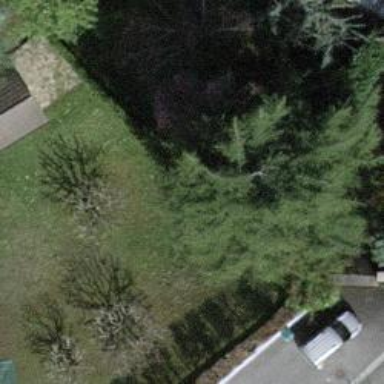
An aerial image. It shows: Needle-leaved tree in nature.